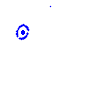
Particle: pion